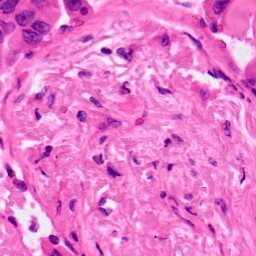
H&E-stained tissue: Lung